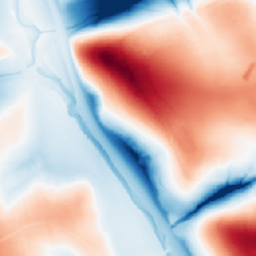
Category: classical
Decomposition family: gaussian_anisotropic
Decomposition parameters: sigma_x: 20
sigma_y: 50
Upsampling method: area
Upsampling parameters: scale: 4
Upsampling scale: 4